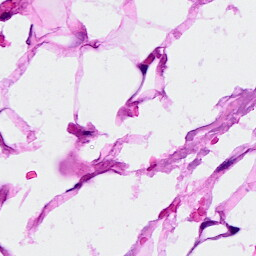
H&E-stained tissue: Breast